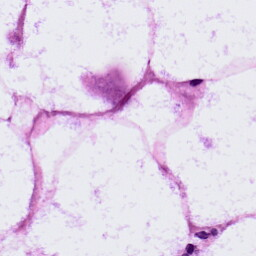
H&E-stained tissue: LymphNode